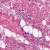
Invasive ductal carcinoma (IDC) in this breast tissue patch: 0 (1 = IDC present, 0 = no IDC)